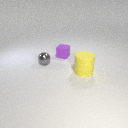
small purple rubber cube behind small gray metal sphere